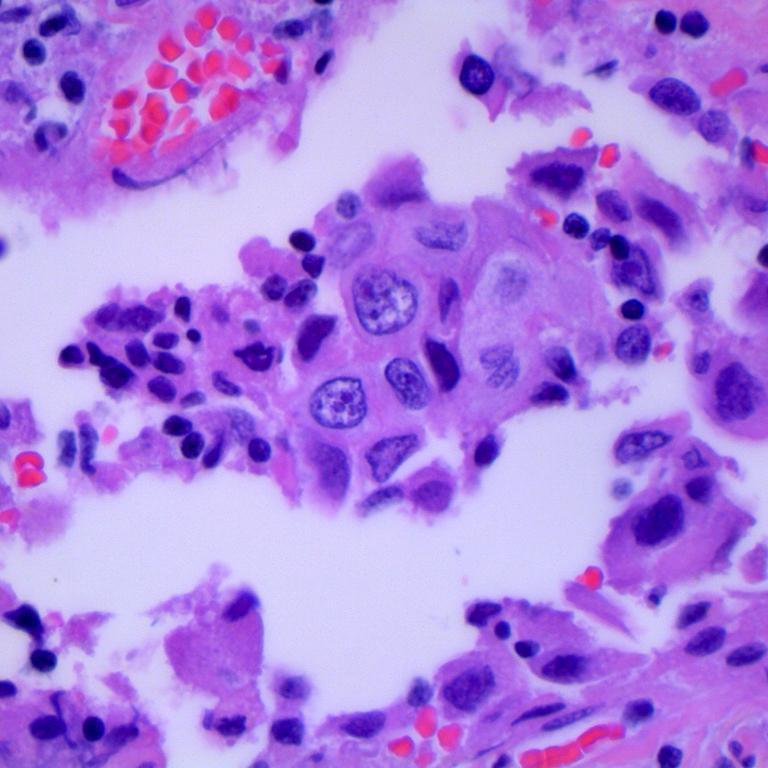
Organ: lung
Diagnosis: adenocarcinomas